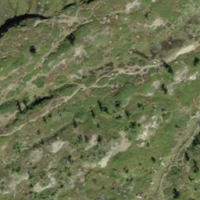
EUNIS habitat code: 23
Species observed at this site:
Vaccinium myrtillus
Vaccinium uliginosum